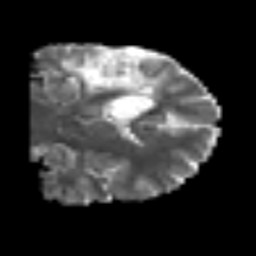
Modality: MD
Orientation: coronal
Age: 50
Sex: male
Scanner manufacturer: siemens
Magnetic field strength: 3 T
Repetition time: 6.1 s
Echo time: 0.101 s